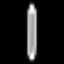
Label: pencil